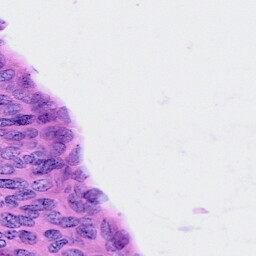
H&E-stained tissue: Cervix